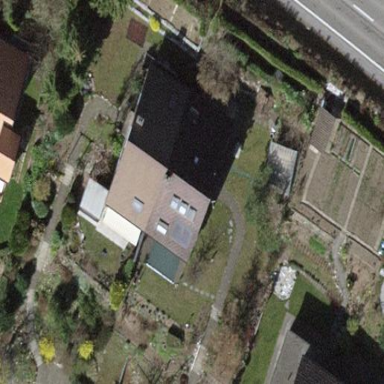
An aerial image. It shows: Terrace building.